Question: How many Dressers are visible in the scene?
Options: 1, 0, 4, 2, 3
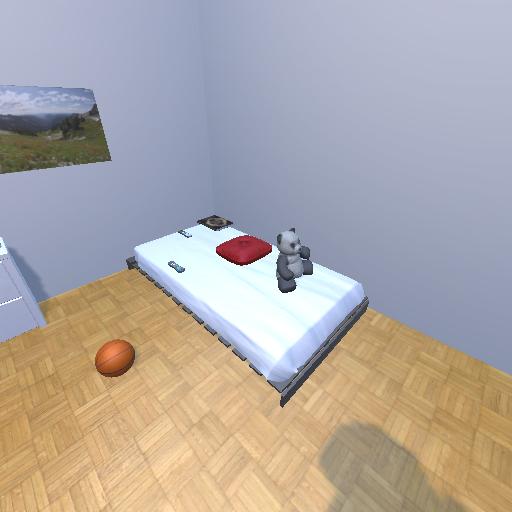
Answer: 1